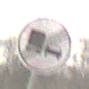
Verkehrszeichen: EndeUeberholverbotKraftfahrzeuge
Umgebung: Outdoor, Nature
Tageszeit: MorningAfternoon
Wetter: PartlyCloudy
Licht: Natural
Jahreszeit: Winter
Kontrast: MediumContrast